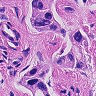
Metastatic tissue present: yes